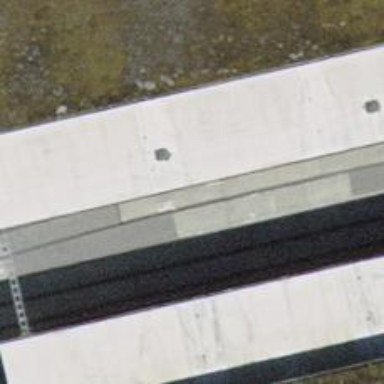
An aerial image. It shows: Single-track electrified railway with contact line. It is spur line for service.